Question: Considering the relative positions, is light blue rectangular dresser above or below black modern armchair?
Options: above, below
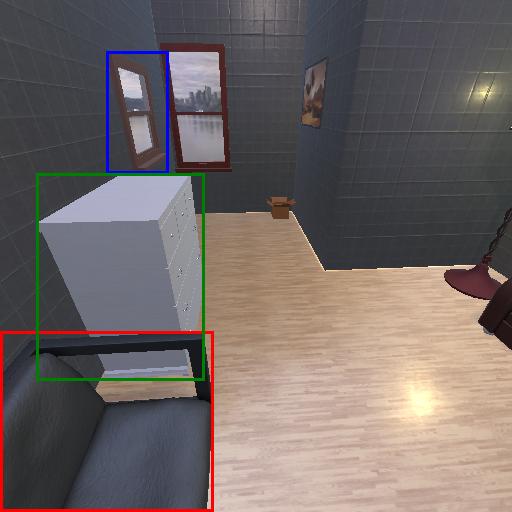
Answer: above